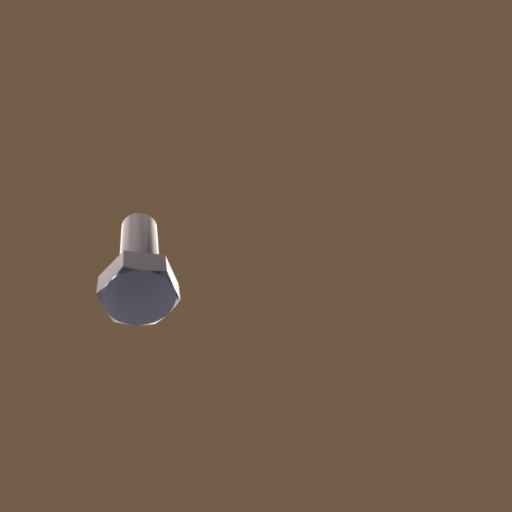
Label: bolt